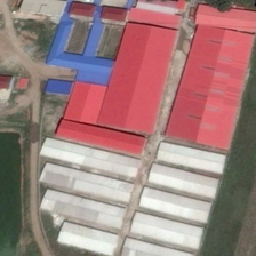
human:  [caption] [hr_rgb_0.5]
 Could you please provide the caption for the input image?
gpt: the white  red and blue blocks in the industrial is near a forest .

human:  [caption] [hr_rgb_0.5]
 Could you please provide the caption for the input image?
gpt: we can see several workshop buildings with red roofs and blue roofs and white ones stands among farmland .

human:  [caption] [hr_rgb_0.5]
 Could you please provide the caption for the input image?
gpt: On the side of a road, a group of red, white and blue factories are located on the grass, and an unpaved path passes by.

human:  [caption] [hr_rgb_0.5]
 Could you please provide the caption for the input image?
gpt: Beside the road group of red and white roofs and roadside buildings in the factory building, you are lying on a grassy ground passing through paved paths.

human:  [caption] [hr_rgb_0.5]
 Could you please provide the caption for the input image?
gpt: several white and several red industrial buildings are near several green trees .